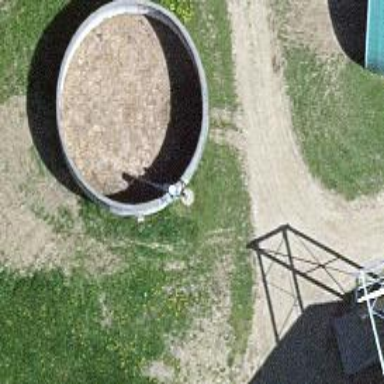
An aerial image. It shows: Storage tank building.